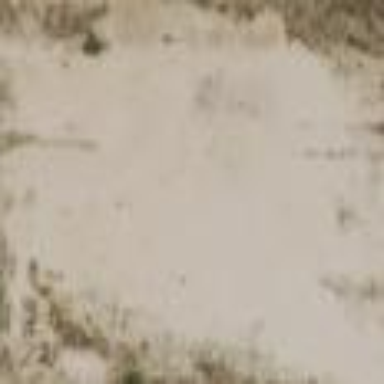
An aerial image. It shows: Natural area covered with sand.